Question: Consider the function f(x,y) that equals two sigma (SS) where ranges from 1 to 10 and (first sigma) and ranges from 1 to 10 (second sigma) of the quantity {ix^2 + jy^3)
I believe the first sigma would be an inner loop and the second sigma an outer loop, but I am having trouble rewriting this into Python.
How can I convert this into Python?

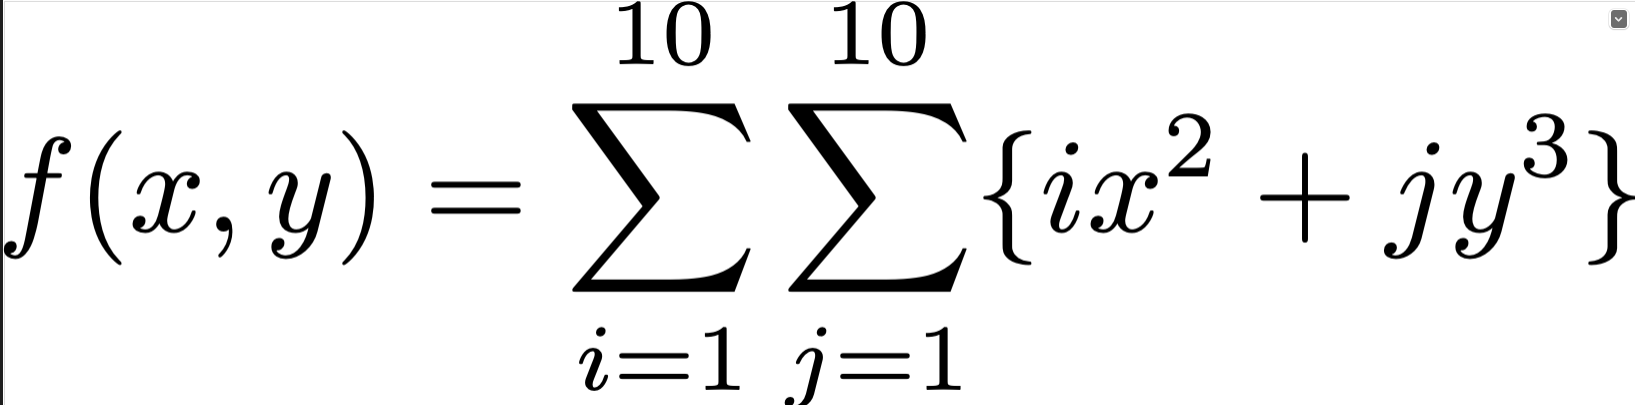
Answer: I'm no mathematician, but as far as I could tell, that would translate to
'''
def f(x, y):
return sum(
sum(
i * x ** 2 + j * y ** 3
for j in range(1, 11)
)
for i in range(1, 11)
)
'''
or written out as for loops,
'''
def f(x, y):
value = 0
for i in range(1, 11):
for j in range(1, 11):
value += i * x ** 2 + j * y ** 3
return value
'''